Question: I want to overwrite the NSSearchField class and make it seems like

I have looked into the Apple's Document, and found out that NSSearchField is inherited from NSTextField, which is inherited from NSControl, and NSControl itself is inherited from NSView.
So, NSTextField could correspond to setShadow: method, however, I've tried to set an NSShadow on the NSSearchField instance, but nothing happened actually.
Could anyone tell to how to get the shadow effect? Thanks~
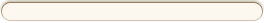
Answer: ## NSTextField with NSShadow
'''
// Modify theTextField so that its NSShadow will be visible.
theTextField.wantsLayer = YES ;
theTextField.bezeled = NO ;
theTextField.drawsBackground = NO ;
NSShadow* redShadow = [NSShadow new] ;
redShadow.shadowOffset = NSMakeSize(2, 2) ;
redShadow.shadowColor = [NSColor redColor] ;
theTextField.shadow = redShadow ;
'''
That results in:
In my experience with NSShadows and NSTextFields/NSSearchFields, the shadow doesn't appear unless the NSTextField is not bezeled and does not draw its background, and the blinking cursor is shadowed along with the text before it.
## Subclass NSSearchField, override drawRect:
'''
- (void) drawRect:(NSRect)dirtyRect {
NSShadow* redShadow = [NSShadow new] ;
redShadow.shadowOffset = NSMakeSize(2, -2) ;
redShadow.shadowColor = [NSColor redColor] ;
[NSGraphicsContext saveGraphicsState] ;
self.wantsLayer = YES ; // or NO
[redShadow set] ;
[super drawRect:dirtyRect] ;
[NSGraphicsContext restoreGraphicsState] ;
}
'''
That results in: .
I assume you don't want the magnifying glass icon or X button to have shadows, so you could:
## Add a second NSSearchField behind the original
This would probably be easier to do in Interface Builder, but here's code that would accomplish this in an NSSearchField subclass.
'''
- (void) awakeFromNib {
[super awakeFromNib] ;
NSSearchField* shadowSearchField = [NSSearchField new] ;
[self.superview addSubview:shadowSearchField positioned:NSWindowBelow relativeTo:self ] ;
shadowSearchField.translatesAutoresizingMaskIntoConstraints = NO ;
shadowSearchField.editable = NO ;
float horizontalOffset = -2 ;
float verticalOffset = -2 ;
[self.superview addConstraint: [NSLayoutConstraint constraintWithItem:self attribute:NSLayoutAttributeLeading relatedBy:NSLayoutRelationEqual toItem:shadowSearchField attribute:NSLayoutAttributeLeading multiplier:1 constant:horizontalOffset ] ] ;
[self.superview addConstraint: [NSLayoutConstraint constraintWithItem:self attribute:NSLayoutAttributeTop relatedBy:NSLayoutRelationEqual toItem:shadowSearchField attribute:NSLayoutAttributeTop multiplier:1 constant:verticalOffset ] ] ;
[self.superview addConstraint: [NSLayoutConstraint constraintWithItem:self attribute:NSLayoutAttributeWidth relatedBy:NSLayoutRelationEqual toItem:shadowSearchField attribute:NSLayoutAttributeWidth multiplier:1 constant:0 ] ] ;
[self.superview addConstraint: [NSLayoutConstraint constraintWithItem:self attribute:NSLayoutAttributeHeight relatedBy:NSLayoutRelationEqual toItem:shadowSearchField attribute:NSLayoutAttributeHeight multiplier:1 constant:0 ] ] ;
}
'''
That results in: , which seem closest to what you want, if you can tweak the position and color of the second NSSearchField.